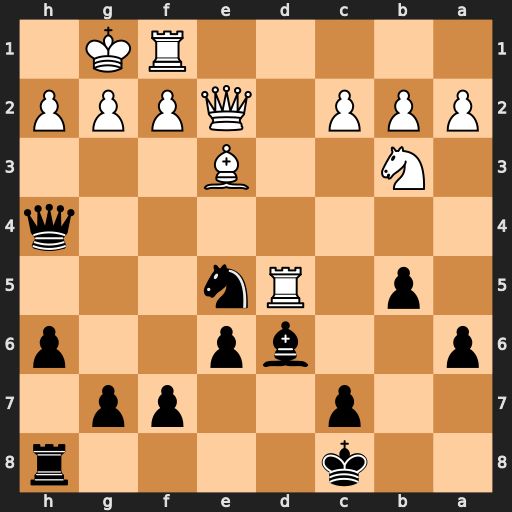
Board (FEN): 2k4r/2p2pp1/p2bp2p/1p1Rn3/7q/1N2B3/PPP1QPPP/5RK1
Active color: b
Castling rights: -
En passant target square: -
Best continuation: Nf3+ gxf3 Qxh2#